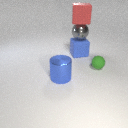
large gray metal sphere below large red rubber cube